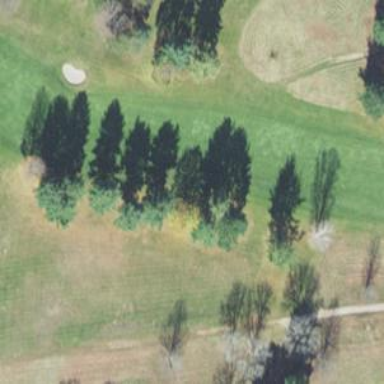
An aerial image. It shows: Golf hole.